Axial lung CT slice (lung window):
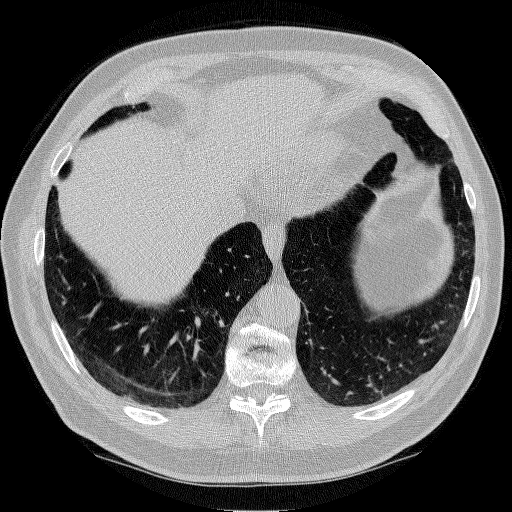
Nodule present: no